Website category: sports
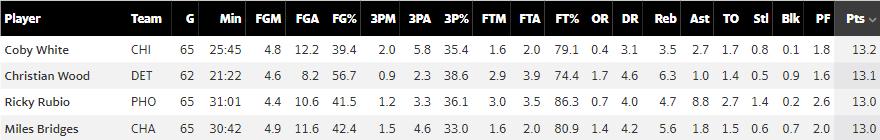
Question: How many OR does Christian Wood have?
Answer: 1.7

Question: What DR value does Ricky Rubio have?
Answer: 4.0

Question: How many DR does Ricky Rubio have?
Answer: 4.0

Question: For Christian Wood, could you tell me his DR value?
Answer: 4.6

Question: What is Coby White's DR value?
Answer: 3.1

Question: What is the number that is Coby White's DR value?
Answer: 3.1

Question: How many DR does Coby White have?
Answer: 3.1

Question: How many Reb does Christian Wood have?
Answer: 6.3

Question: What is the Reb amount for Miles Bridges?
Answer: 5.6

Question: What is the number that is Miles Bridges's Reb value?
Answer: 5.6

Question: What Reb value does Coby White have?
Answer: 3.5

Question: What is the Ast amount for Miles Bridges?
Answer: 1.8

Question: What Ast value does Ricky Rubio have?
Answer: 8.8

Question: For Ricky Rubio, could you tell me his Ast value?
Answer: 8.8

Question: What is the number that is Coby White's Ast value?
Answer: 2.7

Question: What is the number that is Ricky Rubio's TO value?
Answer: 2.7

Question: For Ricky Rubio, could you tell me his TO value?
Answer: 2.7

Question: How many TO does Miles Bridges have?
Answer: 1.5

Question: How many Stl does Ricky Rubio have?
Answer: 1.4

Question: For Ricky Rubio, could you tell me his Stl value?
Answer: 1.4

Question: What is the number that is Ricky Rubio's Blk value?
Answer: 0.2

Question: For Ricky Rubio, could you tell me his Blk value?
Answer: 0.2

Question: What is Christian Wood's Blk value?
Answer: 0.9

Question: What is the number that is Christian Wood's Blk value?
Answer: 0.9

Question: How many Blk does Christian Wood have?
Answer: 0.9

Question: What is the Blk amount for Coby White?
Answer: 0.1

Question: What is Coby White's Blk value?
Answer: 0.1

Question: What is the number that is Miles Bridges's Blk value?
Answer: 0.7

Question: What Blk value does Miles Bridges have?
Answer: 0.7

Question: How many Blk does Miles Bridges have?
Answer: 0.7

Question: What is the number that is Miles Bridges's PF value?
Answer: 2.0

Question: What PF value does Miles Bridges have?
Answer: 2.0

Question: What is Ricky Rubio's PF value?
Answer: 2.6

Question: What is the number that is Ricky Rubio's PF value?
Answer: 2.6

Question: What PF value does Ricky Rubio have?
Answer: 2.6

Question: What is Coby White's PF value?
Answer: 1.8

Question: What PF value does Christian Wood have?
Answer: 1.6

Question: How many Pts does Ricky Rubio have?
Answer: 13.0

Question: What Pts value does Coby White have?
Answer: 13.2

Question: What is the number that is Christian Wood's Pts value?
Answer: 13.1